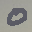
Label: 0